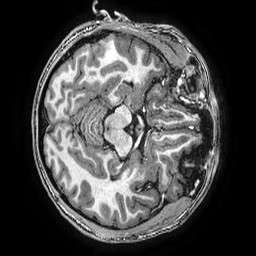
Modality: T1w
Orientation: axial
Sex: male
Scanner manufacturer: ge
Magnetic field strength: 3 T
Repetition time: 0.0077 s
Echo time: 0.003436 s